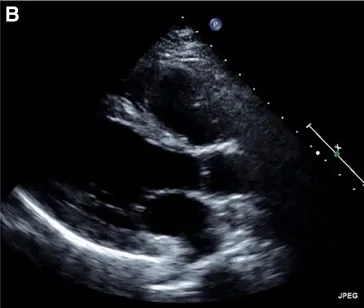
Admission electrocardiogram shows sinus arrhythmia without significant abnormalities. Echocardiography shows normal cardiac structure and function. Parasternal long-axis view.
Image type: radiology (ultrasound)